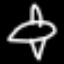
Label: airplane